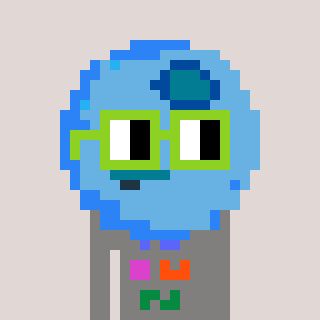
a pixel art character with square light green glasses, a blueberry-shaped head and a bluegrey-colored body on a warm background